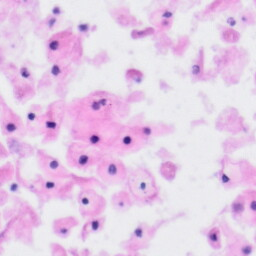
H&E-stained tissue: Tonsil